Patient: sex M, age 38
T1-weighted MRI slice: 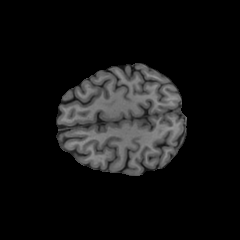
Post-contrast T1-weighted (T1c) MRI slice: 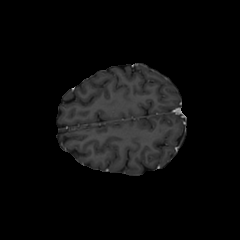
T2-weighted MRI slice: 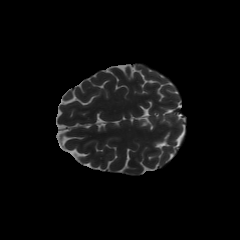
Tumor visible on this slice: no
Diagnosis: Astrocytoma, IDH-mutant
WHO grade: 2